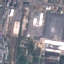
Land use / land cover: Industrial